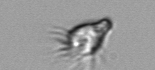
Label: Paratontonia_gracillima